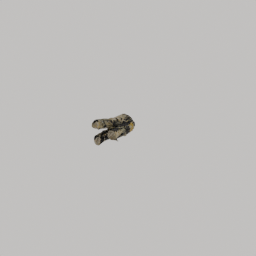
Label: nature